Question: I am looking for an example of decoding video on Raspberry Pi , without using OpenMAX.
This explains the different layers of multimedia software:

There is an additional layer which is not shown in here, the "<URL> raspivid and raspistill for example are written using MMAL.
I want an example of video decode where the input is raw H.264, and the output is either video in memory or video on screen. I want to do this , not using OpenMAX. (Mainly for performance and flexibility reasons)
This github repository: <URL>. So in theory it should be enough to get started. The problem is that it is highly non-obvious how to use it, even if one is very familiar with OpenMAX and with multimedia frameworks in general.
For example: <URL> seems to be the function that one would use to send video to the decoder. But how to initialize the first argument of type 'VCHIQ_SERVICE_HANDLE_T'? Where do the results go, in the framebuffer, or in a result handle, or... ?
The bounty can be collected by either providing a working example of video decode using vchiq, an API walkthrough that shows the calling sequence (even though not a working example) or a pointer to sufficient documentation to write this. A working example will get a hefty extra bounty :)
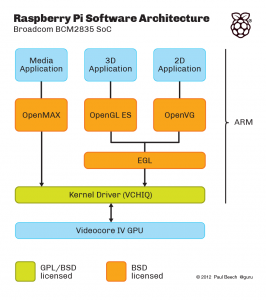
Answer: I don't have a working example, but I have an API walkthrough.
<URL>
I found the following function that demonstrate how you can call 'vchiq_bulk_transmit'
'''
int32_t vchi_bulk_queue_transmit(VCHI_SERVICE_HANDLE_T handle,
void *data_src,
uint32_t data_size,
VCHI_FLAGS_T flags,
void *bulk_handle)
{
SHIM_SERVICE_T *service = (SHIM_SERVICE_T *)handle;
..
status = vchiq_bulk_transmit(service->handle, data_src,
data_size, bulk_handle, mode);
..
return vchiq_status_to_vchi(status);
}
EXPORT_SYMBOL(vchi_bulk_queue_transmit);
'''
There is a function to create 'VCHI_SERVICE_HANDLE_T'
'''
int32_t vchi_service_create(VCHI_INSTANCE_T instance_handle,
SERVICE_CREATION_T *setup,
VCHI_SERVICE_HANDLE_T *handle)
{
VCHIQ_INSTANCE_T instance = (VCHIQ_INSTANCE_T)instance_handle;
SHIM_SERVICE_T *service = service_alloc(instance, setup);
*handle = (VCHI_SERVICE_HANDLE_T)service;
..
return (service != NULL) ? 0 : -1;
}
EXPORT_SYMBOL(vchi_service_create);
'''
But you need a 'VCHI_INSTANCE_T' which can be initialized here
'''
int32_t vchi_initialise(VCHI_INSTANCE_T *instance_handle)
{
VCHIQ_INSTANCE_T instance;
VCHIQ_STATUS_T status;
status = vchiq_initialise(&instance);
*instance_handle = (VCHI_INSTANCE_T)instance;
return vchiq_status_to_vchi(status);
}
EXPORT_SYMBOL(vchi_initialise);
'''